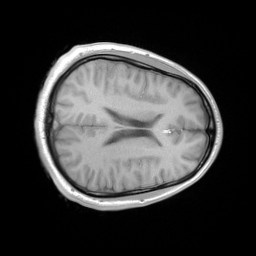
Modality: FLASH
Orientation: axial
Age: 19
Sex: male
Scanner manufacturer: siemens
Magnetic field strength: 3 T
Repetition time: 0.245 s
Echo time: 0.0026 s